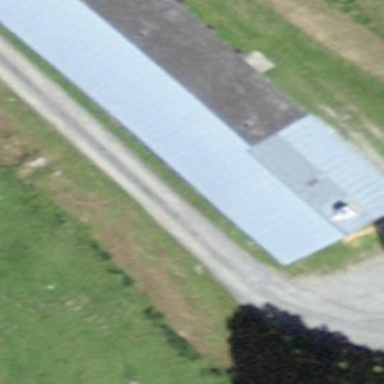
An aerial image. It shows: Gabled roof on farm auxiliary building.